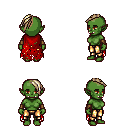
a pixel art fantasy rpg character, female body template, orc, green skin, red tattered cape, gold greaves, white blonde long mohawk hairstyle, cloth bracers, four views (front, back, left, right), 2x2 character sprite sheet, small pixel art, hard edges, no anti-aliasing